Interaction volume radius: 5 \u00c5
Interaction volume height: 15 \u00c5
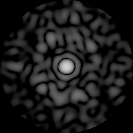
Disorder parameter: 0.8194